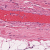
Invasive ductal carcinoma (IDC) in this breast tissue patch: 0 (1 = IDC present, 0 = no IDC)